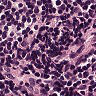
Metastatic tissue present: no